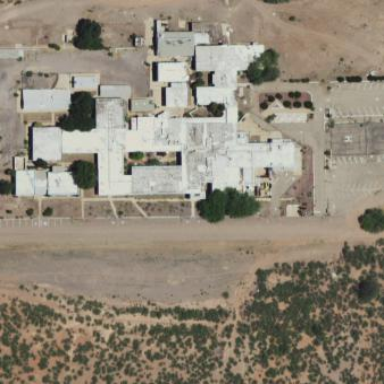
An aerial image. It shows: Healthcare facility identified as hospital.